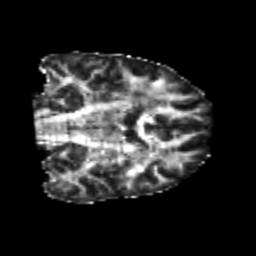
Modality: FA
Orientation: coronal
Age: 25
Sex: male
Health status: healthy
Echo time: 0.074 s